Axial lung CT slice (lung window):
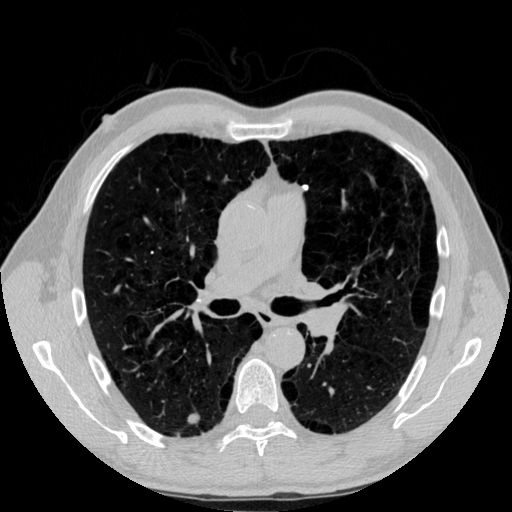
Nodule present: yes
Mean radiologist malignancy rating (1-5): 2.75